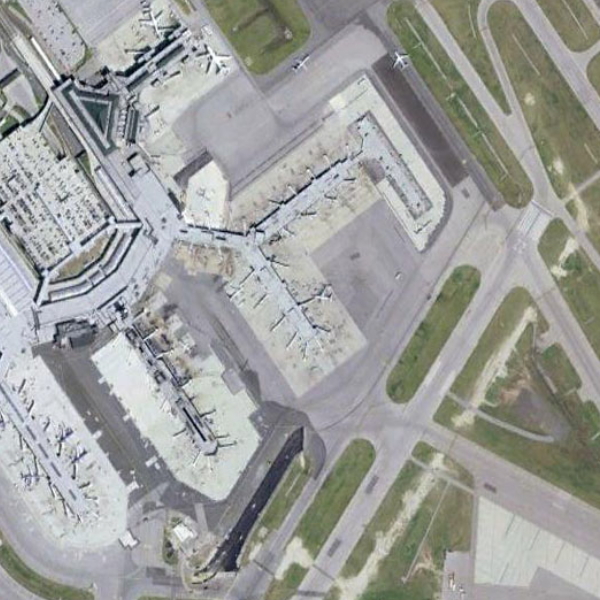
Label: Airport